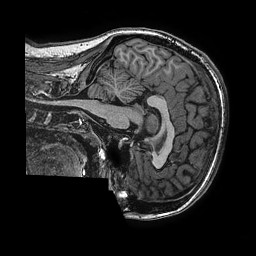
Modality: T1w
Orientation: sagittal
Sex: female
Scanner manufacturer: ge
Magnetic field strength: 3 T
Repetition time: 0.0077 s
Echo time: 0.003436 s